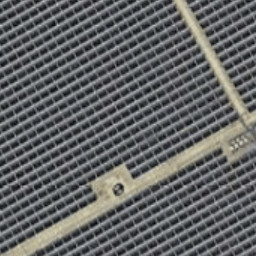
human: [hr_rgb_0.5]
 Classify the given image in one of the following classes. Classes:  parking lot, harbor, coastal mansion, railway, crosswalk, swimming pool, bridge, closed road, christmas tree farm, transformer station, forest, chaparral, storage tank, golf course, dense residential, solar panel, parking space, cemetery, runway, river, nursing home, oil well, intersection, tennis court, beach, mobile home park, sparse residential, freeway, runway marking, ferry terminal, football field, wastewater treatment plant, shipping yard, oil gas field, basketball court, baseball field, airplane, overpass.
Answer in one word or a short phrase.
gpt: solar panel